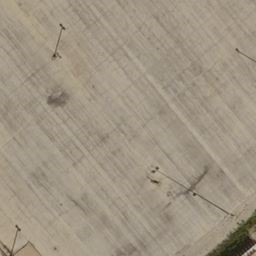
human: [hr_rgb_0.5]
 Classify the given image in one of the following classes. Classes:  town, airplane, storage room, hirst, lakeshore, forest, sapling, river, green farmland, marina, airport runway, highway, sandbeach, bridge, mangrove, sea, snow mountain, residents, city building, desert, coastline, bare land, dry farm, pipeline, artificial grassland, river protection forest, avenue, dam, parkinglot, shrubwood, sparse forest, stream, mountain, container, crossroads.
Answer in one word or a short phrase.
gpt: airport runway